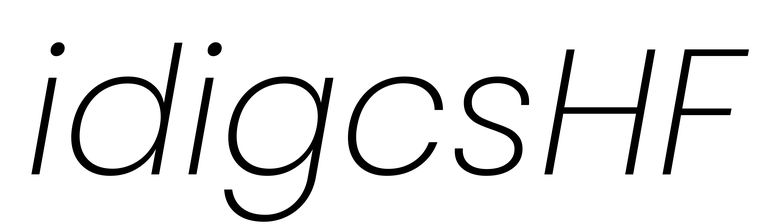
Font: Poppins-ExtraLightItalic